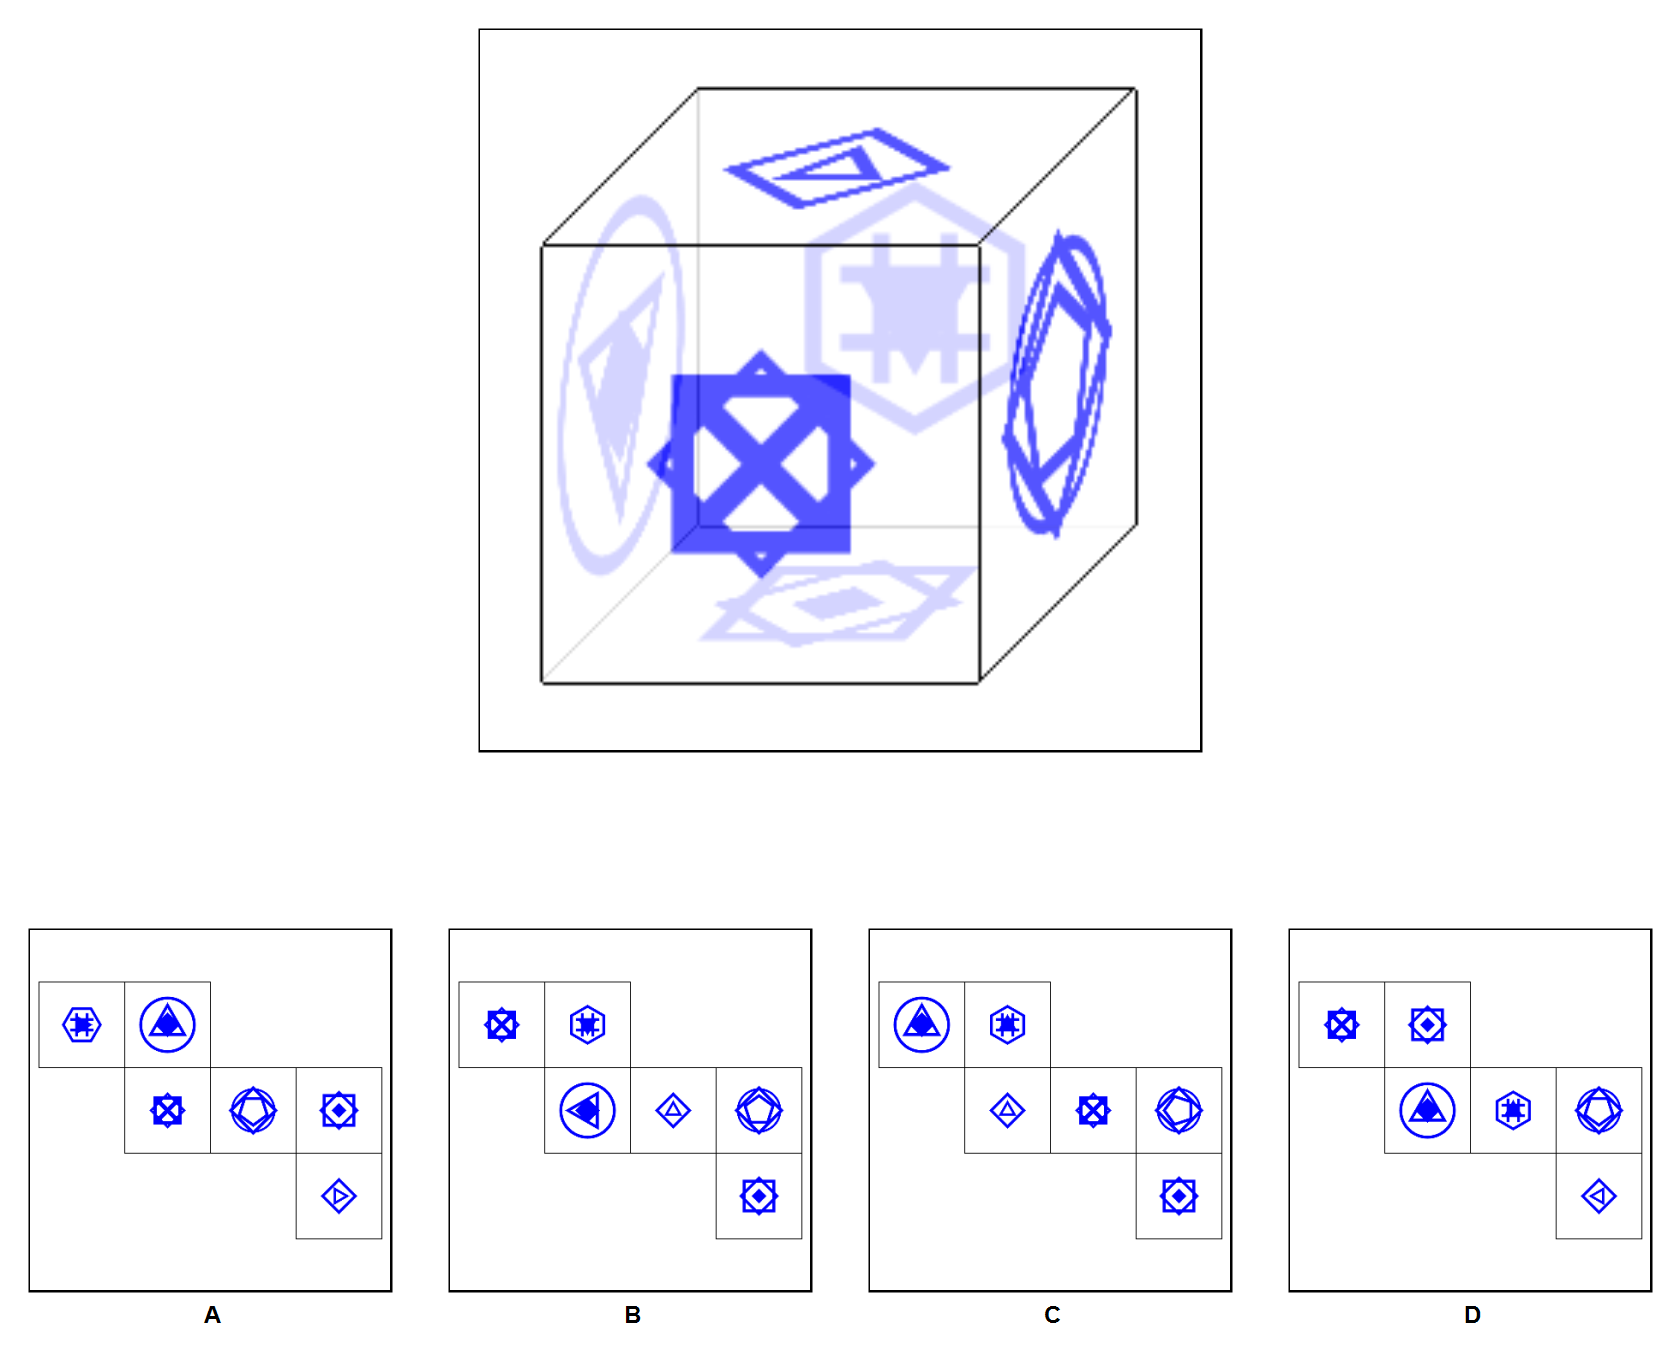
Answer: D